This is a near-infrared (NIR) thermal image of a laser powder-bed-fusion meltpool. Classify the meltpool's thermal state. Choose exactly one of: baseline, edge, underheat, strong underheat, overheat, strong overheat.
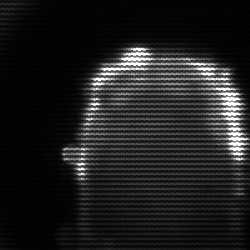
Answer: baseline